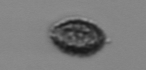
Label: Pseudochattonella_farcimen